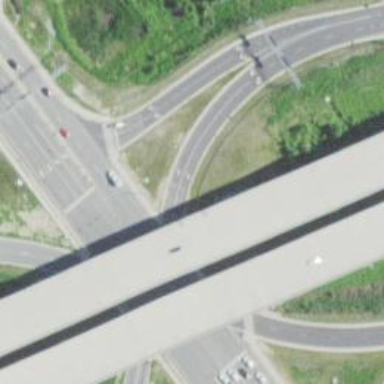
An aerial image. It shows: Trunk link road with asphalt surface.